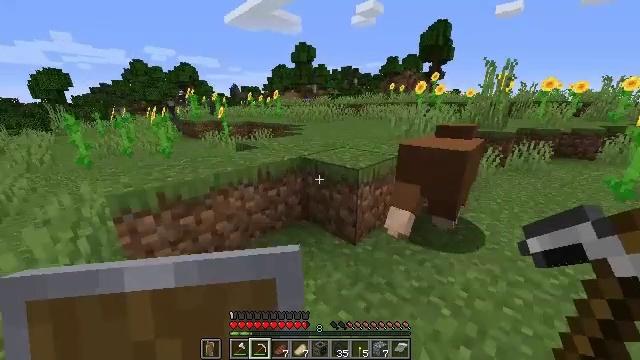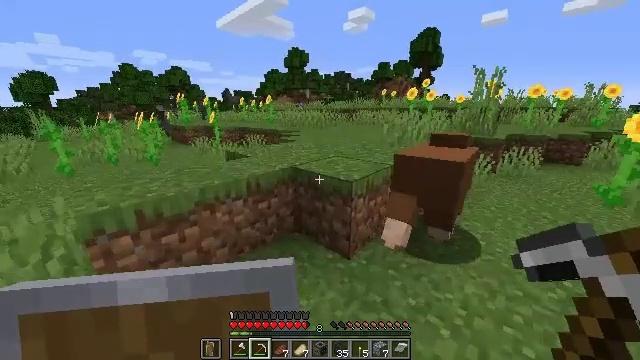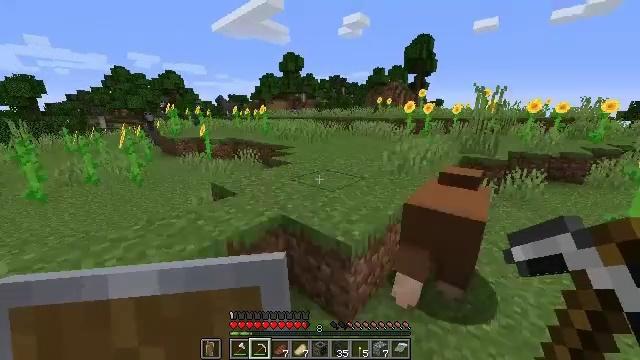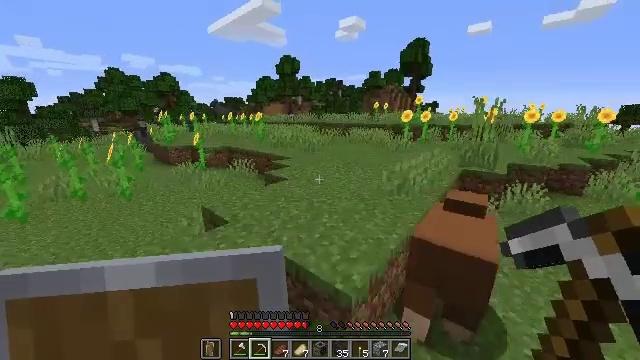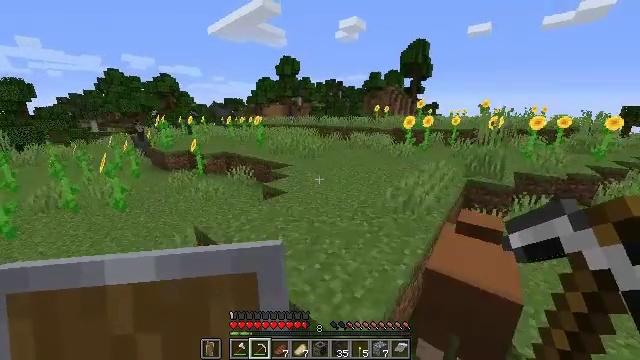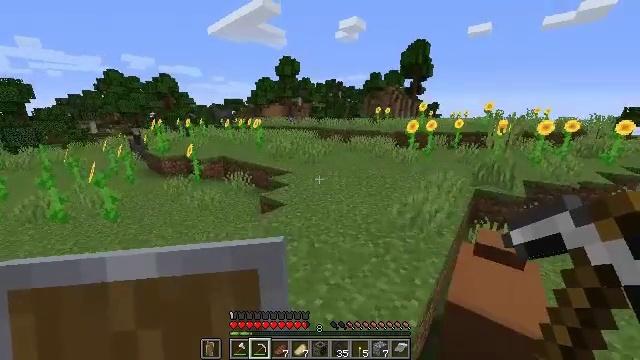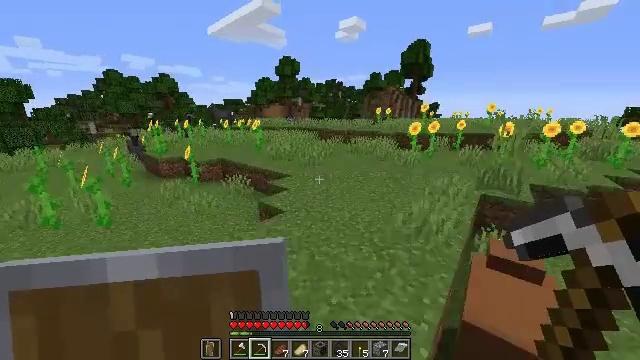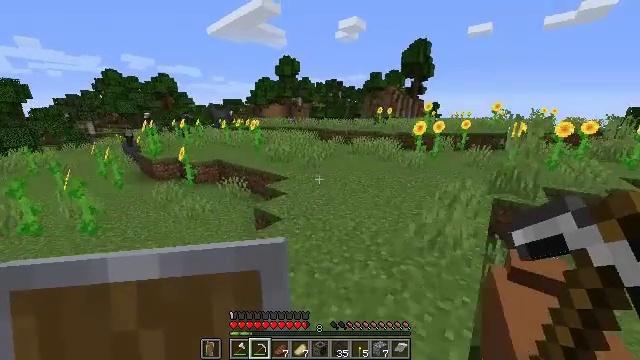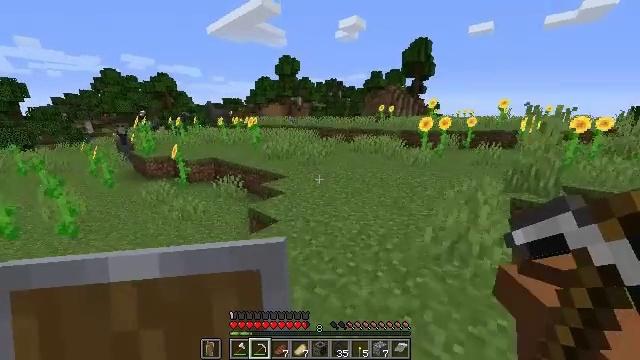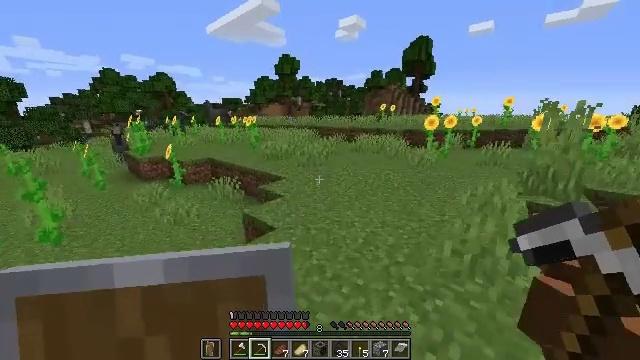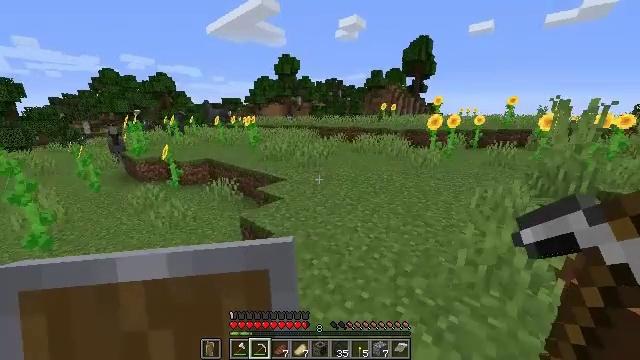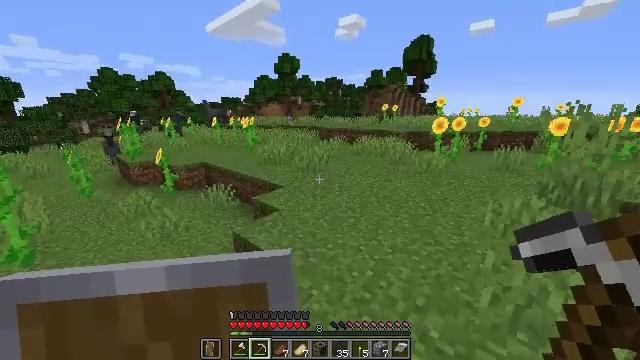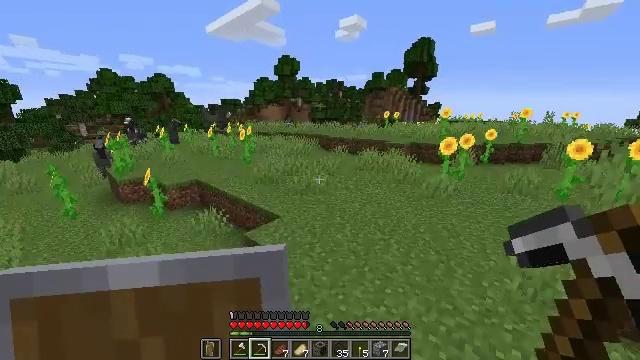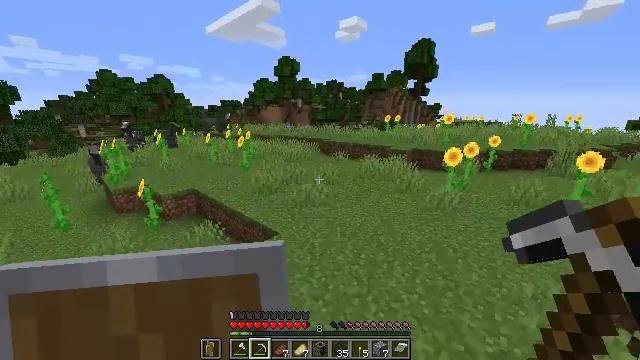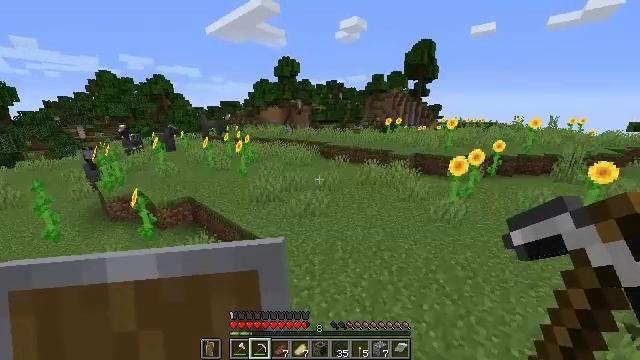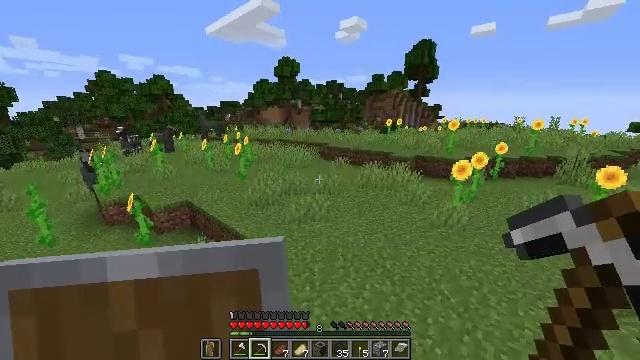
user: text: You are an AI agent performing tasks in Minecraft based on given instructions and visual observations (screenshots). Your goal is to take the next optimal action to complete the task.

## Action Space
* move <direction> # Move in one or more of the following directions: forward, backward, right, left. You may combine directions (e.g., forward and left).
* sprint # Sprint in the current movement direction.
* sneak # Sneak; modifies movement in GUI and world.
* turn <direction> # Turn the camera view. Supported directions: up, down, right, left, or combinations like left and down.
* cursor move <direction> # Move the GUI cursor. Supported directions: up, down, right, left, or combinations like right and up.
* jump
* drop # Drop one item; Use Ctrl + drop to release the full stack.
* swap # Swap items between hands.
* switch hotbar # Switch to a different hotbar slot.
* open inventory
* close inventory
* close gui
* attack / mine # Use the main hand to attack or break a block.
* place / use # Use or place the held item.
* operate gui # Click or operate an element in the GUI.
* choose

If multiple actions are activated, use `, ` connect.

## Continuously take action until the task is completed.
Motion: motion action
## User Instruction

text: Gather grass on the ground.
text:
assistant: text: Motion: move forward, turn right and up, jump
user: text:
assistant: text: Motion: move forward, turn right, jump
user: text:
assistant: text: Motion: move forward, jump
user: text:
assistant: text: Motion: move forward, jump
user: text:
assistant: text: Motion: move forward, jump
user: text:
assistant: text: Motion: move forward, jump
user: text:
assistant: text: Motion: move forward, jump
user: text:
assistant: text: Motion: move forward, jump
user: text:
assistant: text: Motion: move forward, jump
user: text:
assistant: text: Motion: move forward, jump
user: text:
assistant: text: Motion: move forward, jump
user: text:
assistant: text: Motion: move forward, jump
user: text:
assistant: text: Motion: move forward, jump
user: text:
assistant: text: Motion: move forward, jump
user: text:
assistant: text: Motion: move forward, jump
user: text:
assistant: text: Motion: move forward, jump
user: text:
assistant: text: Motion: move forward, jump
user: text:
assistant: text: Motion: move forward, jump
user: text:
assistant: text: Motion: move forward, jump
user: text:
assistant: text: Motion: move forward, jump
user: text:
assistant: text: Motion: move forward, jump
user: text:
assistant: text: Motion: move forward, jump
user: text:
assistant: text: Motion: move forward, jump
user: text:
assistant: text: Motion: move forward, turn right and down, jump
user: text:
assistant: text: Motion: move forward, turn right and down, jump
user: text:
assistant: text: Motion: move forward, turn right and down, jump
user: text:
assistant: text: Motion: move forward, jump
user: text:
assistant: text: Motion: move forward, turn right, jump
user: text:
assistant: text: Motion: move forward, jump
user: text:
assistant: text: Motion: move forward, jump